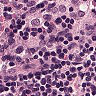
Metastatic tissue present: no